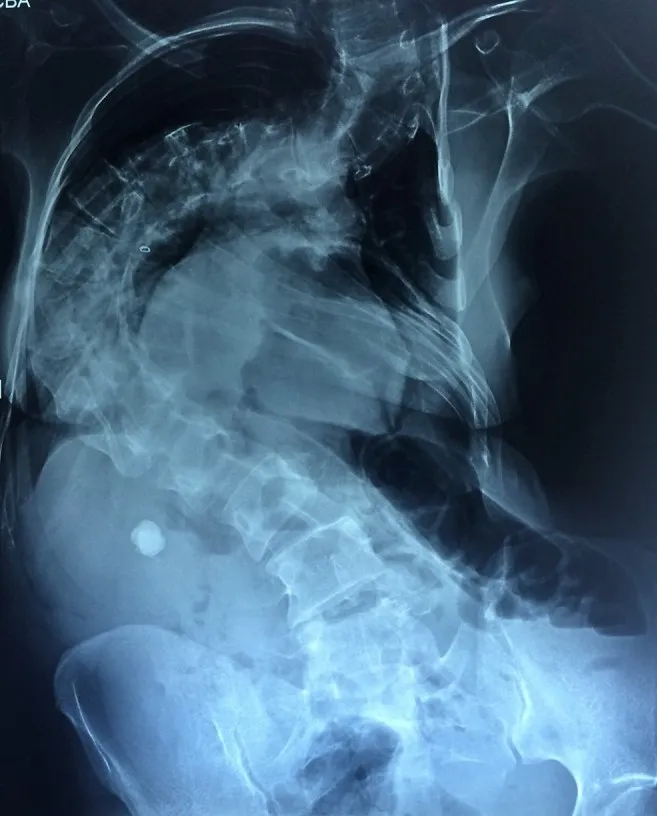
KUB with right renal pelvis stone.
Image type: radiology (x_ray)